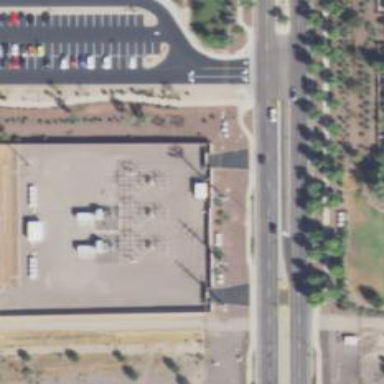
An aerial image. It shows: Outdoor power substation with surrounding wall. The substation operates at the distribution level.